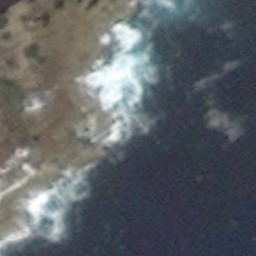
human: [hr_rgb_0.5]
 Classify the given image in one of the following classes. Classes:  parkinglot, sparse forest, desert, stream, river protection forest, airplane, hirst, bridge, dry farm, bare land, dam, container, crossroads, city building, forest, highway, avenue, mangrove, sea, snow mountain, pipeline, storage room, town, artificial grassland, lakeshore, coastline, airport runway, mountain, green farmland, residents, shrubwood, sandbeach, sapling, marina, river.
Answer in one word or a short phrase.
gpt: coastline